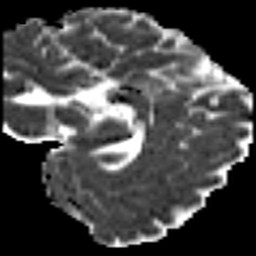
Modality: MD
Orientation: sagittal
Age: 21
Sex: female
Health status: ill
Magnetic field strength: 3 T
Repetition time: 8.4 s
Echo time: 0.0926 s